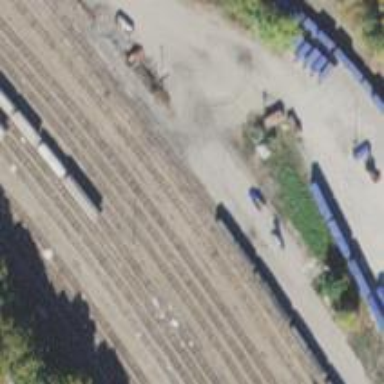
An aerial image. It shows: View of railway yard.